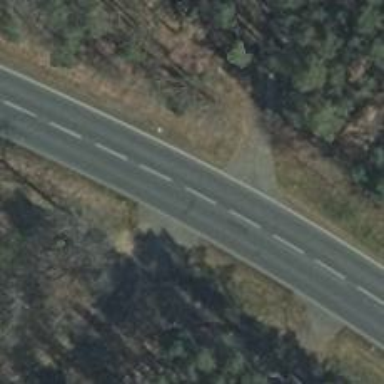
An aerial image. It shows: Primary highway.